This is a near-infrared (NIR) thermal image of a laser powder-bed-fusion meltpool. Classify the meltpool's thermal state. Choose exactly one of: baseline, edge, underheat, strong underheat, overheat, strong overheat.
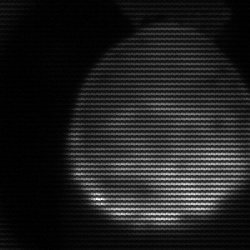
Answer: edge